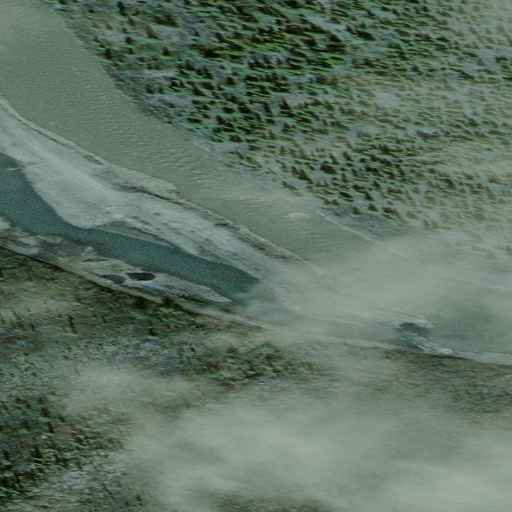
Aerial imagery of valley in Alaska named Lofty Gulch containing only unknown